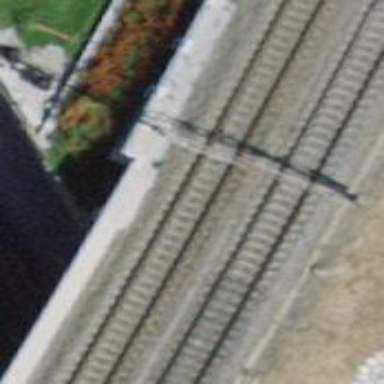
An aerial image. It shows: Railway bridge with electrified tracks and single contact line.